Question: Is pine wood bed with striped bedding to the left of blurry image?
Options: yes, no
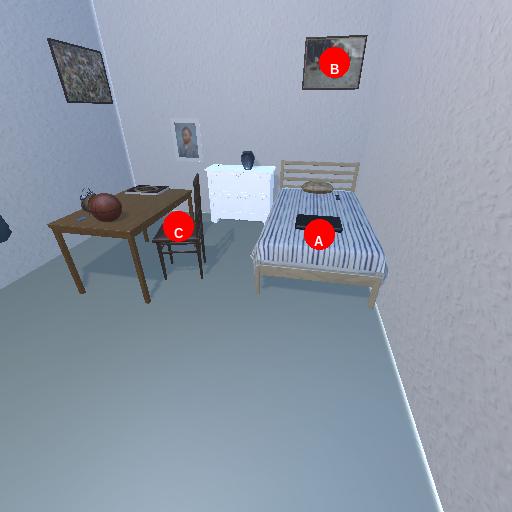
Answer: yes